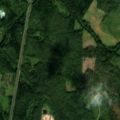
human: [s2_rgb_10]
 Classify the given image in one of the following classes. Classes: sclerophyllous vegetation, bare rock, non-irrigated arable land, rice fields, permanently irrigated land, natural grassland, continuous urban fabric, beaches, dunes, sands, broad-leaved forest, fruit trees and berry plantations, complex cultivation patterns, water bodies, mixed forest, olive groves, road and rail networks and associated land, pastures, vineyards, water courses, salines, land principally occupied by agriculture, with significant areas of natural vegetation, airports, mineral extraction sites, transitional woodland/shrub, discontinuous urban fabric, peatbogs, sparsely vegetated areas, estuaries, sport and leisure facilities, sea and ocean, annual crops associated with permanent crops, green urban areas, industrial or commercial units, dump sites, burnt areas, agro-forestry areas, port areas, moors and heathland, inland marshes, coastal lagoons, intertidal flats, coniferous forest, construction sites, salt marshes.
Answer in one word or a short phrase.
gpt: coniferous forest, mixed forest, transitional woodland/shrub